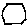
Label: hexagon